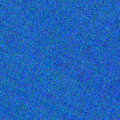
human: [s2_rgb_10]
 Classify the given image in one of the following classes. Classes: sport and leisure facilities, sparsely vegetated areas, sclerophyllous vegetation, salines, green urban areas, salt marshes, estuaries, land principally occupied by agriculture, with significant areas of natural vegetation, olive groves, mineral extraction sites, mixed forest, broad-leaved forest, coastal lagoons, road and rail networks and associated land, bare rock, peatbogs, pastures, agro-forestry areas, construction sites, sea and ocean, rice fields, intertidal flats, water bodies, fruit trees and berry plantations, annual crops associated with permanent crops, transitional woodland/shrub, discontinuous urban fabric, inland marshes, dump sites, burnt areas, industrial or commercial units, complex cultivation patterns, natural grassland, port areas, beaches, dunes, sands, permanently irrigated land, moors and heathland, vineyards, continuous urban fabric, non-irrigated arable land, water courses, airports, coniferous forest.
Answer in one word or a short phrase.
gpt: sea and ocean